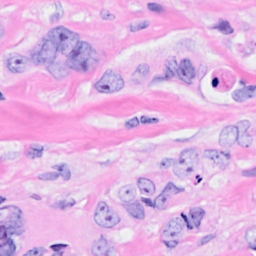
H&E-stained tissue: Breast